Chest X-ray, AP view. Patient: 15 years old, sex M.
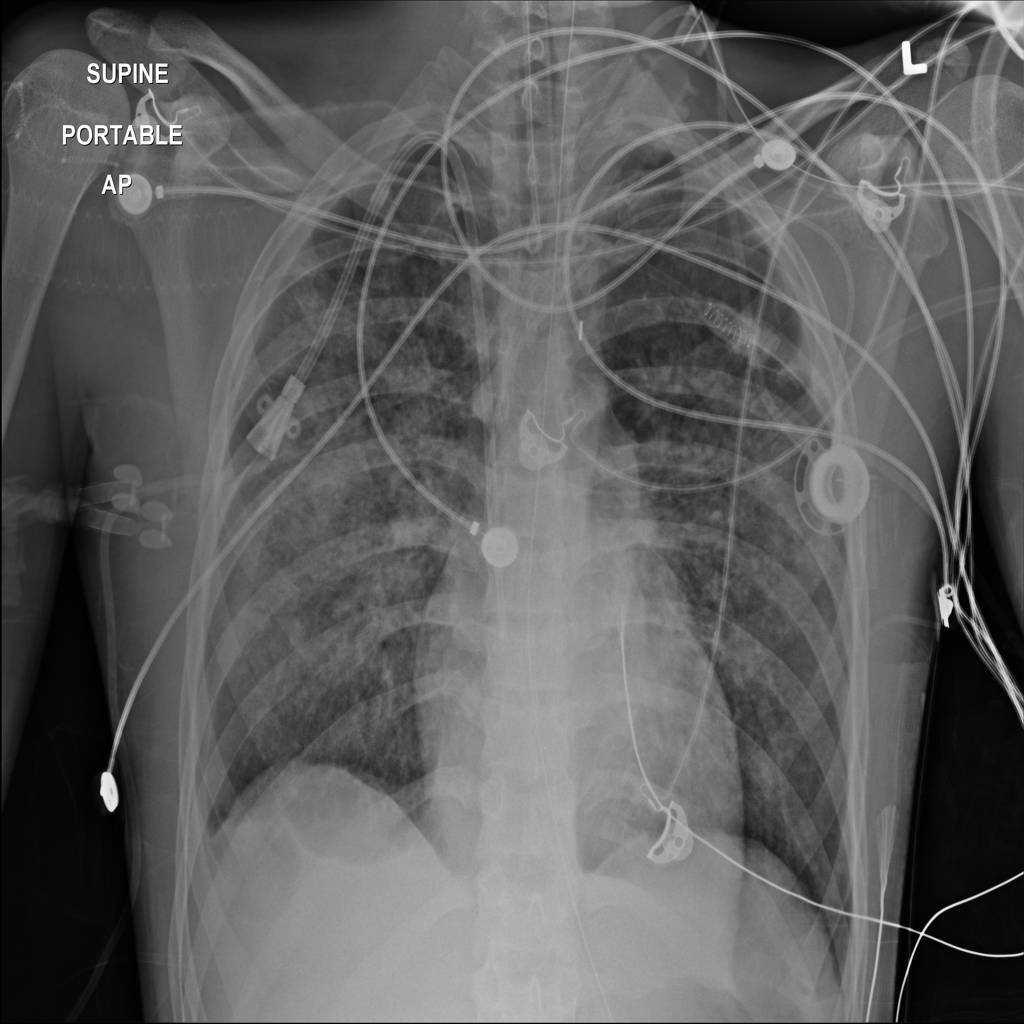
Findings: No Finding